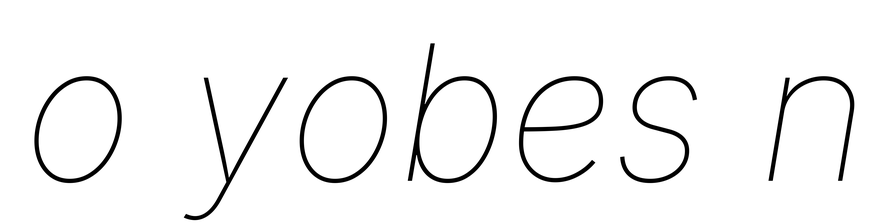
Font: Inter-Italic_Thin_Italic